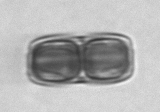
Label: Ephemera